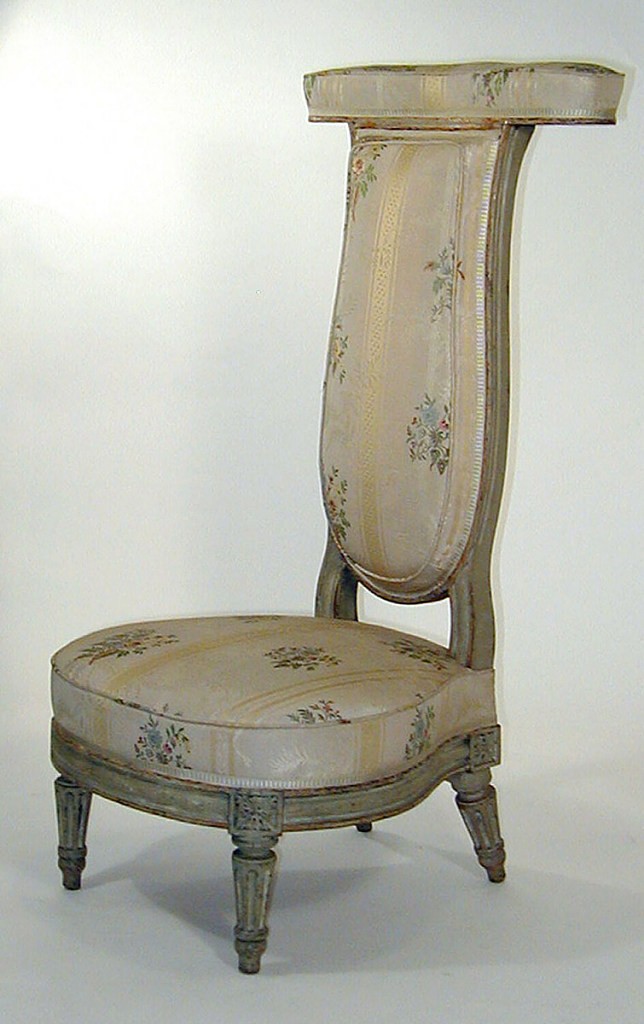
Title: Kneeling chair
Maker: C. Chevigny
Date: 1755–90
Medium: Carved and painted beechwood, silk
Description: Slender, lyre-shaped back on curved molded supports; exposed frame painted gray; bow-shaped arm rest; low rounded seat with exposed frame with simple molding; quatrefoil rosette in square above each short fluted forleg and above side of each sharply slanting fluted rear leg; small square within square above back of each rear leg; peg-top feet.  Back, seat and arm rest upholstered in modern ivory silk with yellow stripe and multi-color bouquets.